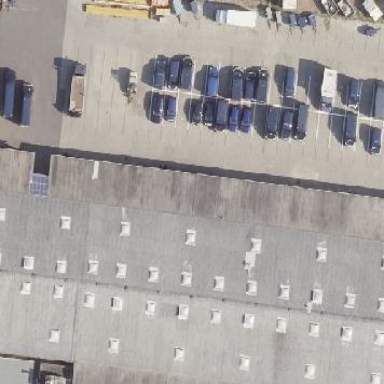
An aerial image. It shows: Close-up view of roof of building.